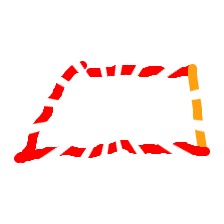
Shape: trapezoid